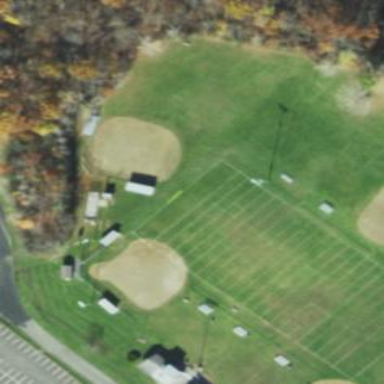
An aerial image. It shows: Softball pitch for leisure land activities.